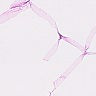
Metastatic tissue present: no